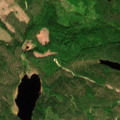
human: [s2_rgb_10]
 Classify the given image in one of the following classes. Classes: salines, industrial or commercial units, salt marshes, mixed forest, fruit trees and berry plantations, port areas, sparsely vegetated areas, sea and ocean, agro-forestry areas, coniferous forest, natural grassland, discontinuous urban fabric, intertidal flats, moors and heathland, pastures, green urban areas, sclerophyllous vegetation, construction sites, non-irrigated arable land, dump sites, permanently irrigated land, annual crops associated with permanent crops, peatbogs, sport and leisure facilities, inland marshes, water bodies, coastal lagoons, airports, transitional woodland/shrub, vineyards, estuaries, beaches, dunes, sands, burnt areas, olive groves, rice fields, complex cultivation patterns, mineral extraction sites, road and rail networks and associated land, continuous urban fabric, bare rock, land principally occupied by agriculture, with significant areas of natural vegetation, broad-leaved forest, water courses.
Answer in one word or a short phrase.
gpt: broad-leaved forest, coniferous forest, mixed forest